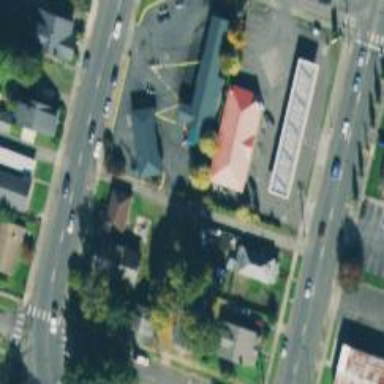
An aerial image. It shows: Convenience shop.